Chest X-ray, PA view. Patient: 51 years old, sex M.
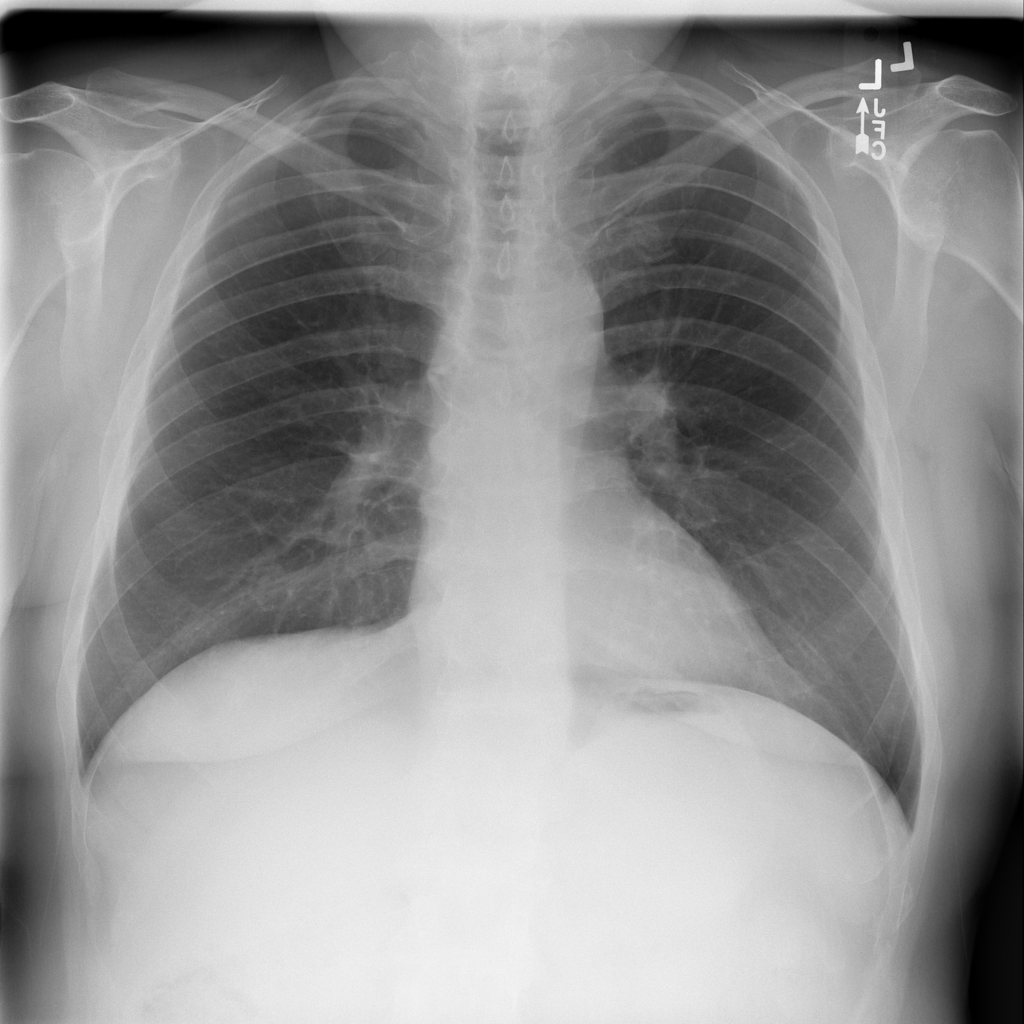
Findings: No Finding